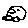
Label: car